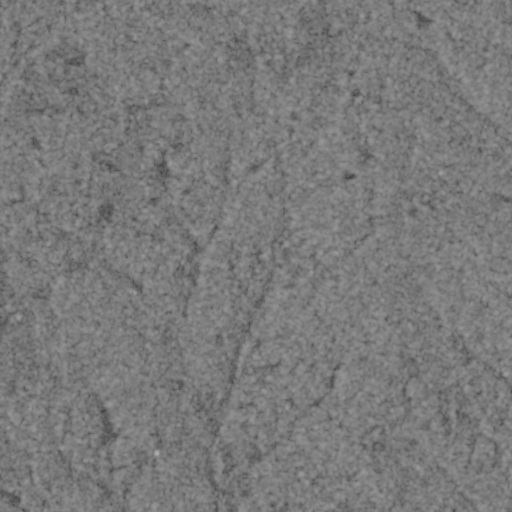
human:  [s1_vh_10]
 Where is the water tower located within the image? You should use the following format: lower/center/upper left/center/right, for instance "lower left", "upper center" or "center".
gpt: The water tower is located in the upper right of the image.
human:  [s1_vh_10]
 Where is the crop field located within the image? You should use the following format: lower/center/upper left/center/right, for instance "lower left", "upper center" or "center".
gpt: There is no crop field in the image.

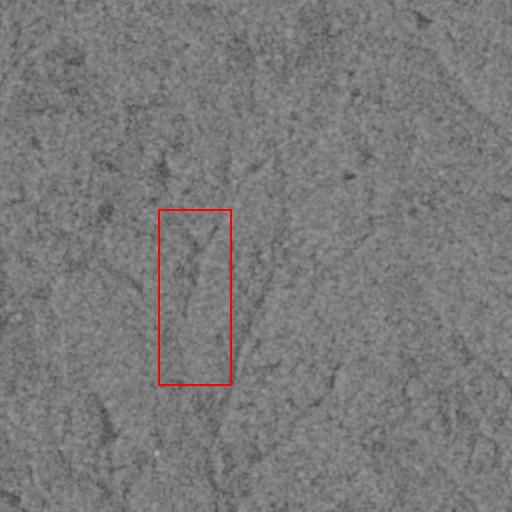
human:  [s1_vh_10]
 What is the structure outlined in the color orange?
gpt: There is no orange outline.
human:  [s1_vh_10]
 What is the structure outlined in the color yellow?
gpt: There is no structure outlined in yellow.